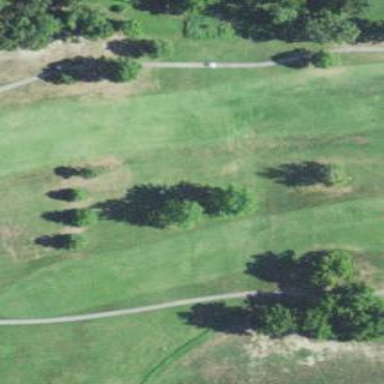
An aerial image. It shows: Golf fairway surrounded by grass.